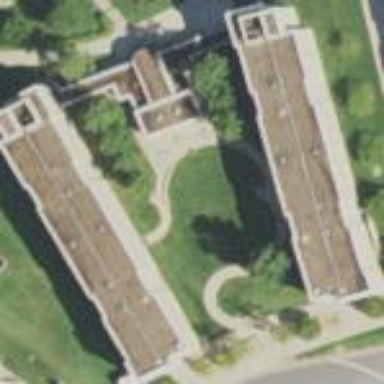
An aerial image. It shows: Dormitory building.